Question: I have a simple dataframe:
And I would like to graph a line chart with year on the x-axis and y1 and y2 as two separate lines, both black and with different line types. How can I get a legend that shows that y1 represents "Bob" and y2 represents "Susan"?
Here is my attempt, which produces the following graph (without a legend):
'''
ggplot(ih, aes(x = year)) + geom_line(aes(y=y1), linetype="dashed") +
geom_line(aes(y=y2)) +
labs(x="Year", y="Percentage", fill="Data") +
geom_point(aes(y=y1)) +
geom_point(aes(y=y2))
'''

Thank you for any help! Today is my first day using R!
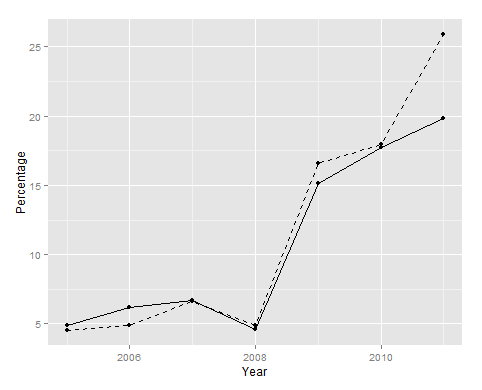
Answer: You should convert your data to long format for example with function 'melt()' from library 'reshape2' and then use 'variable' to define 'linetype=' in 'aes()'. So legend will be made automatically. To remove name 'variable' in legend you can add 'scale_linetype("")'.
'''
library(reshape2)
ih.long<-melt(ih, id.vars="year")
ih.long
year variable value
1 2005 y1 4.50
2 2006 y1 4.89
3 2007 y1 6.63
4 2008 y1 4.89
5 2009 y1 16.56
6 2010 y1 17.98
....
ggplot(ih.long,aes(year,value,linetype=variable))+geom_line()+geom_point()+
scale_linetype("")
'''